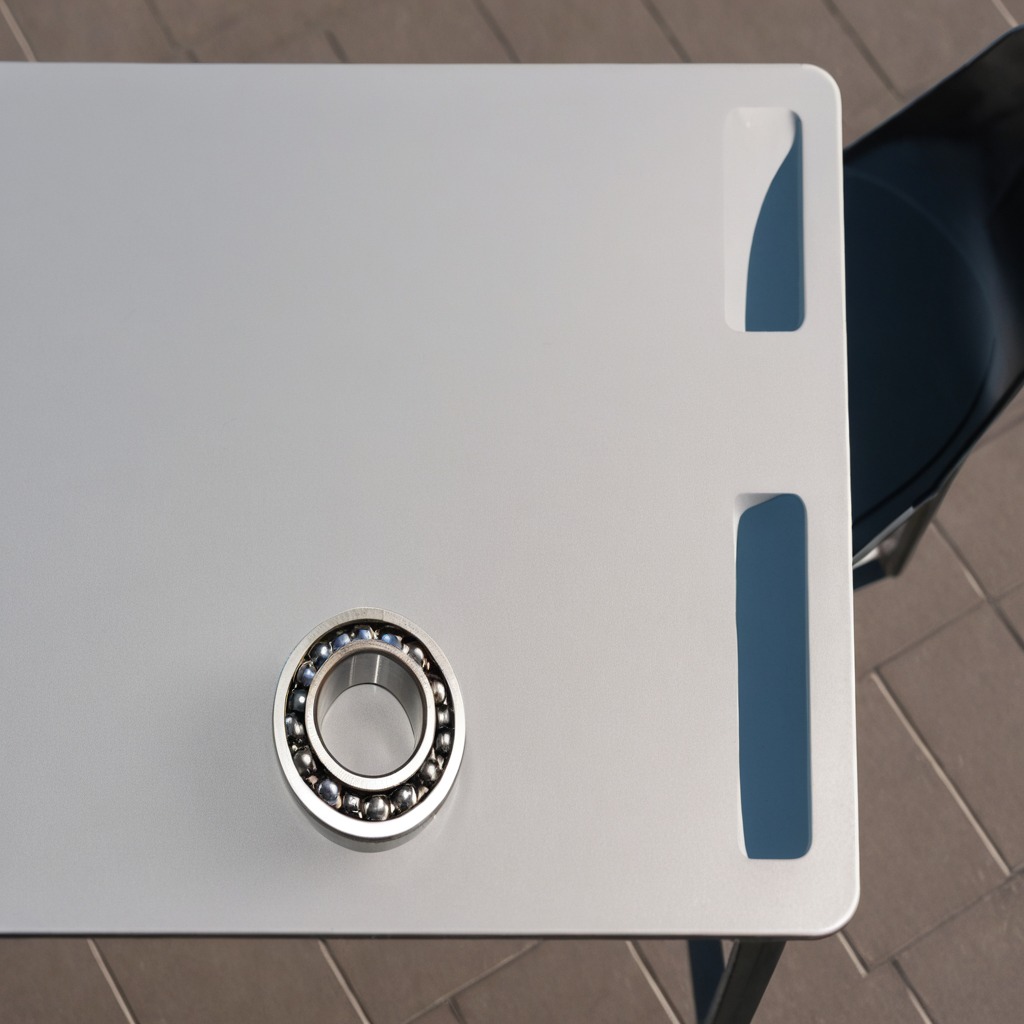
A metal ball bearing is lying on a clean utility table in a temporary outdoor tool station.